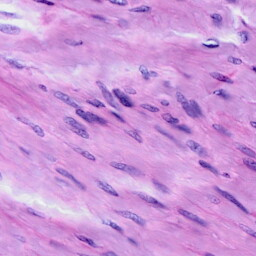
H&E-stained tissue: Cervix